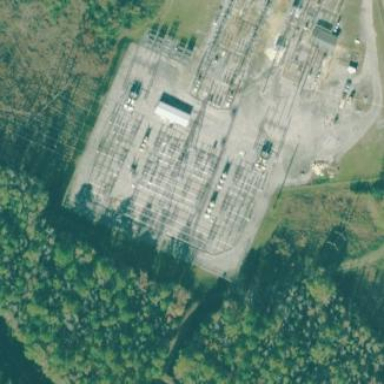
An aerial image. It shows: Fenced power substation at the transmission level.